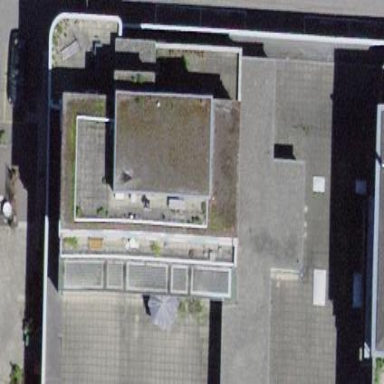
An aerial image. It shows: Building with multiple parts.